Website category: sports
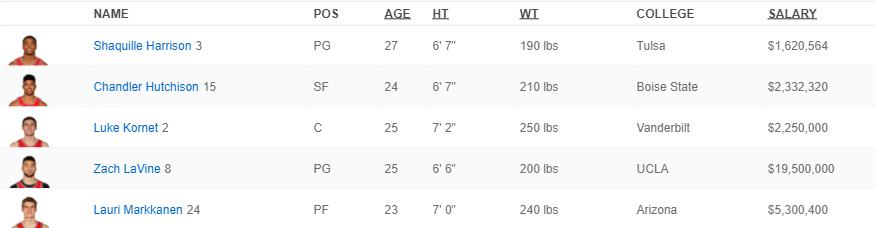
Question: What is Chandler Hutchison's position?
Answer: SF

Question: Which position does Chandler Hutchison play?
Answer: SF

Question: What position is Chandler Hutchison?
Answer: SF

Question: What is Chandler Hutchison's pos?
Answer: SF

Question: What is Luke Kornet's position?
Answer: C

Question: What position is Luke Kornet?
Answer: C

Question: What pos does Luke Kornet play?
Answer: C

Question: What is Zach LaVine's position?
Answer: PG

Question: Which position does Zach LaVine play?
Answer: PG

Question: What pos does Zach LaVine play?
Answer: PG

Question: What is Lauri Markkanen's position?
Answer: PF

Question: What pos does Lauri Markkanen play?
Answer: PF

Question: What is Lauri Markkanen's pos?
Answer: PF

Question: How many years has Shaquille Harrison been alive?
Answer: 27

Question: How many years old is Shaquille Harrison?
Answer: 27

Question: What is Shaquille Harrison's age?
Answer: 27

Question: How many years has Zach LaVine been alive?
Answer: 25

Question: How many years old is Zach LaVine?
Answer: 25

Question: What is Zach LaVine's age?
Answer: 25

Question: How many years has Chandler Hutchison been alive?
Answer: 24

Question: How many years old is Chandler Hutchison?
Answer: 24

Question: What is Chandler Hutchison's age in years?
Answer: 24

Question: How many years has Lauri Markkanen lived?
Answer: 23

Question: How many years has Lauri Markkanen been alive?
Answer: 23

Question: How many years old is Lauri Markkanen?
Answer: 23

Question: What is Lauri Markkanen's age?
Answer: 23

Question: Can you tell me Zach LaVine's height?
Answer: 6' 6"

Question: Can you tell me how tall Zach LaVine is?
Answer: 6' 6"

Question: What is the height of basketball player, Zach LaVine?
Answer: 6' 6"

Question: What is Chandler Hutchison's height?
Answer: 6' 7"

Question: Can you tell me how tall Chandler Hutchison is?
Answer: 6' 7"

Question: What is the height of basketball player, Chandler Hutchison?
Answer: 6' 7"

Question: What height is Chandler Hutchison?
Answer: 6' 7"

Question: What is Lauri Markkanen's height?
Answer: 7' 0"

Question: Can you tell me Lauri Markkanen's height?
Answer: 7' 0"

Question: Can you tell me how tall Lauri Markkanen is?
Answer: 7' 0"

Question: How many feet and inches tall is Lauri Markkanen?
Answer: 7' 0"

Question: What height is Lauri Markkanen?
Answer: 7' 0"

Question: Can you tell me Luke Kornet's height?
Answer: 7' 2"

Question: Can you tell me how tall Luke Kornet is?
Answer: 7' 2"

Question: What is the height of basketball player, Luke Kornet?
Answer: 7' 2"

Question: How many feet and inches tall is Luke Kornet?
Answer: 7' 2"

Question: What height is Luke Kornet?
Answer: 7' 2"

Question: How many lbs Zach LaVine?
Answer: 200 lbs

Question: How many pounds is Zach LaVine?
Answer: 200 lbs

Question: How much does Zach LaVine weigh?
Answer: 200 lbs

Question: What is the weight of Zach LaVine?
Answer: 200 lbs

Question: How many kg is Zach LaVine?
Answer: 200 lbs

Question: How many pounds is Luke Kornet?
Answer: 250 lbs

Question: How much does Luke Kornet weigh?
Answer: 250 lbs

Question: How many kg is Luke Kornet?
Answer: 250 lbs

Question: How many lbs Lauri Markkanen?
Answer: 240 lbs

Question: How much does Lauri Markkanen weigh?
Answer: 240 lbs

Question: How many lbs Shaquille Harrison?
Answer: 190 lbs

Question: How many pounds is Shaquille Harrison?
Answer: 190 lbs

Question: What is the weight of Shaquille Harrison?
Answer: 190 lbs

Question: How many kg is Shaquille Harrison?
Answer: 190 lbs

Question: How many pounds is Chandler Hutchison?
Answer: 210 lbs

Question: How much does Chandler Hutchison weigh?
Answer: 210 lbs

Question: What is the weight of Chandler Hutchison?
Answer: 210 lbs

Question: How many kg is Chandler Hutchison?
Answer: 210 lbs

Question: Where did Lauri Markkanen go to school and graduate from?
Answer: Arizona

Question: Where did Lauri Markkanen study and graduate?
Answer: Arizona

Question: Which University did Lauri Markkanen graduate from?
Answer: Arizona